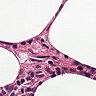
Metastatic tissue present: no